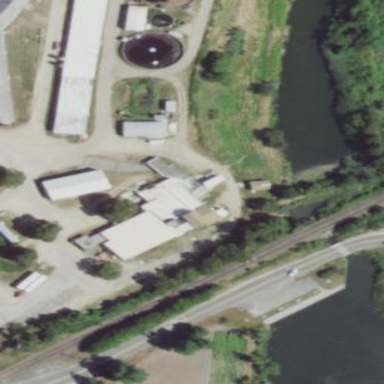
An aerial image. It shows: Industrial building.